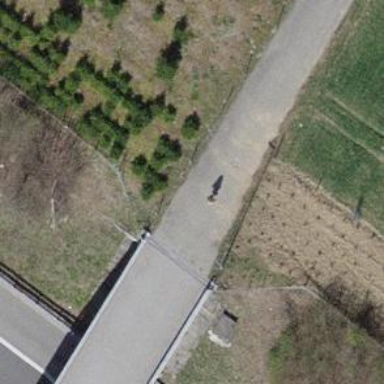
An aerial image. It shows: Asphalt track on bridge with grade 1 tracktype. This bridge is designed for agricultural vehicles.